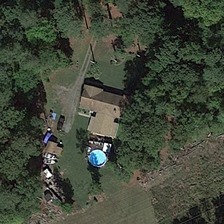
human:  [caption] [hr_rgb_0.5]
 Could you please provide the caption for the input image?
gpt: the trees are green and there is a blue swimming pool .

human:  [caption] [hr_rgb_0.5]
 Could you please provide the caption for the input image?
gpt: it is many trees around a house .

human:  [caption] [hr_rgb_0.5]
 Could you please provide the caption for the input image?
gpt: a house in the middle while surrounded by many plants .

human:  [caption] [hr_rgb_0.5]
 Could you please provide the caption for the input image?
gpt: a residence with a house and a water pool and a white car .

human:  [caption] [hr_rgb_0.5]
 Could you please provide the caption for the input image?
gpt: it is many trees around a house .